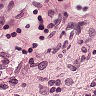
Metastatic tissue present: no